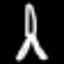
Label: The Eiffel Tower